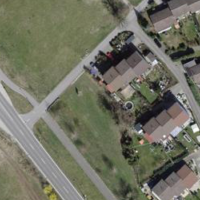
EUNIS habitat code: 54
Species observed at this site:
Milvus milvus
Falco tinnunculus
Buteo buteo
Cotinus coggygria
Corvus corax